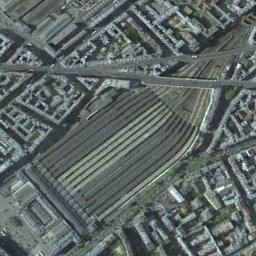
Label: railway_station